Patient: sex M, age 68
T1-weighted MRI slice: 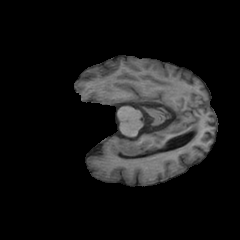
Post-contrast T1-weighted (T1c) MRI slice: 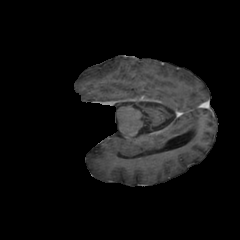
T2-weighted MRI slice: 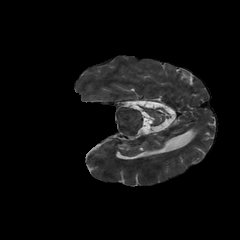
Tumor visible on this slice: no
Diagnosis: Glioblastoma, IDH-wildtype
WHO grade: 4